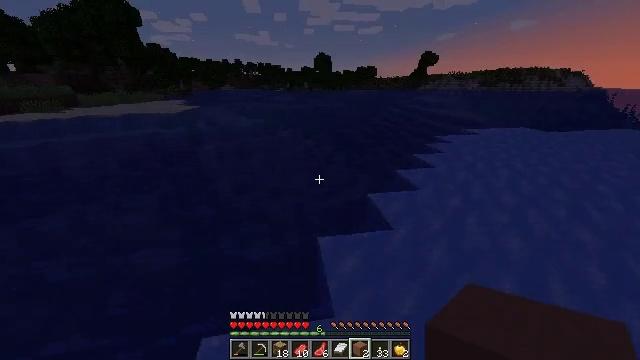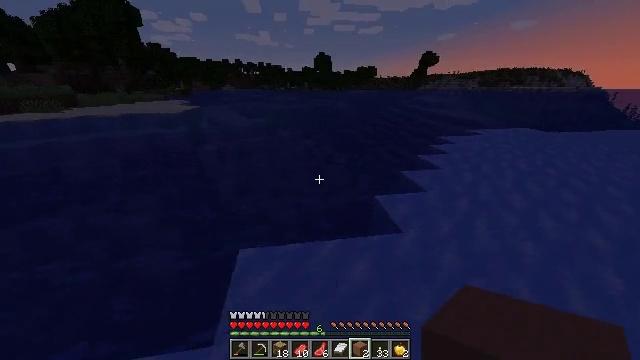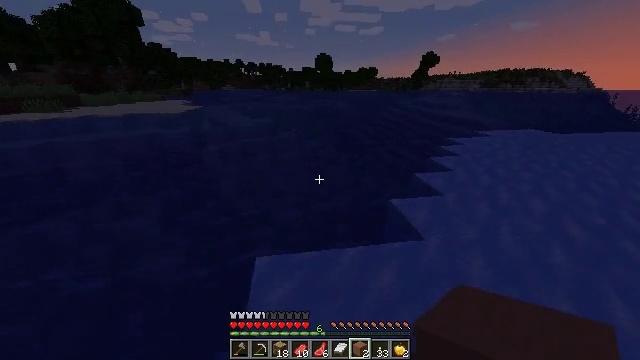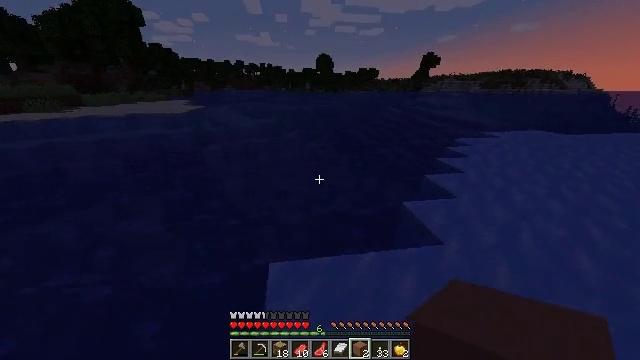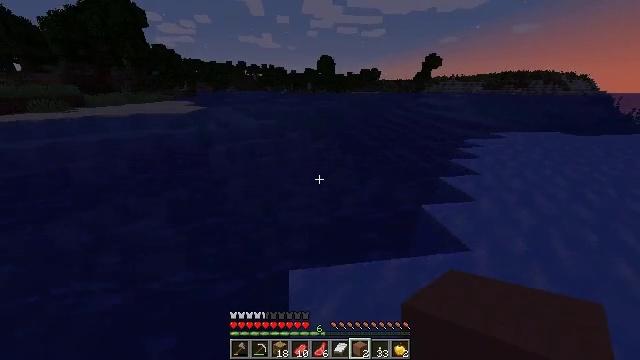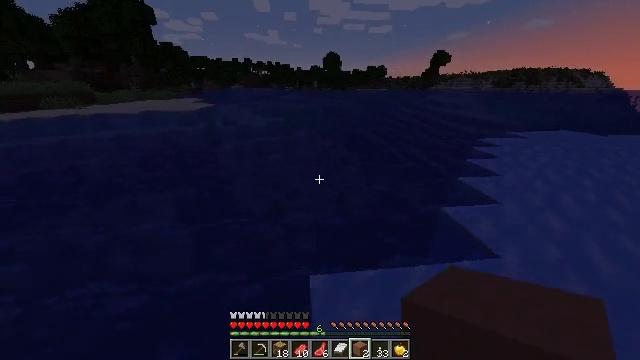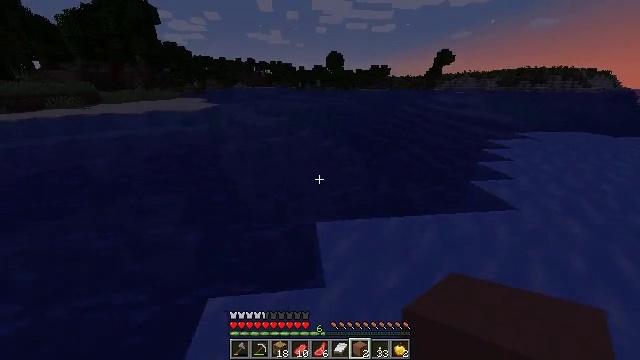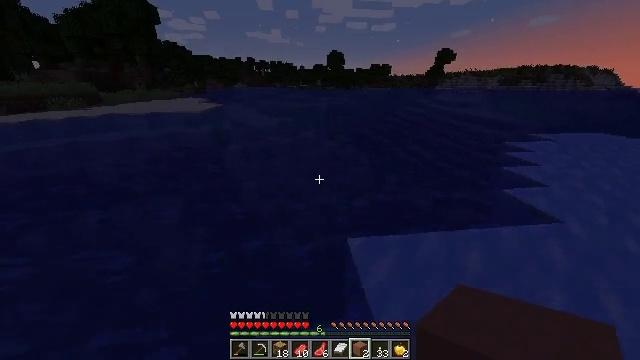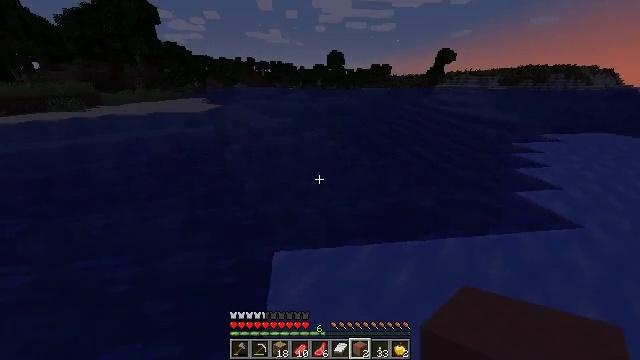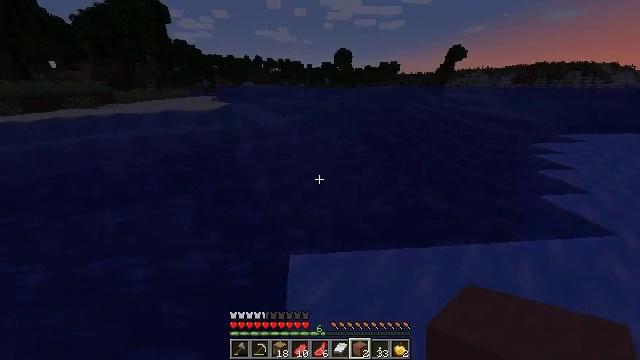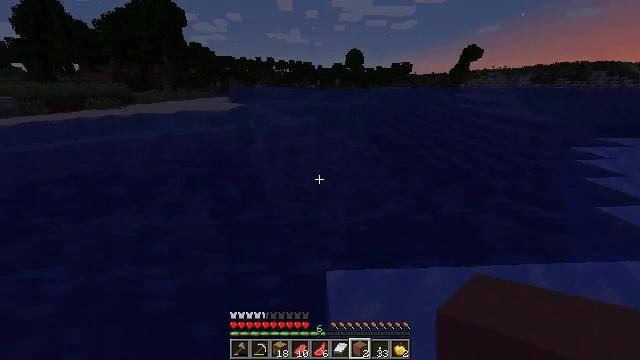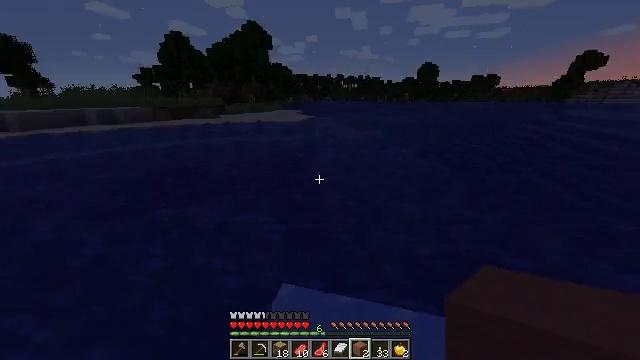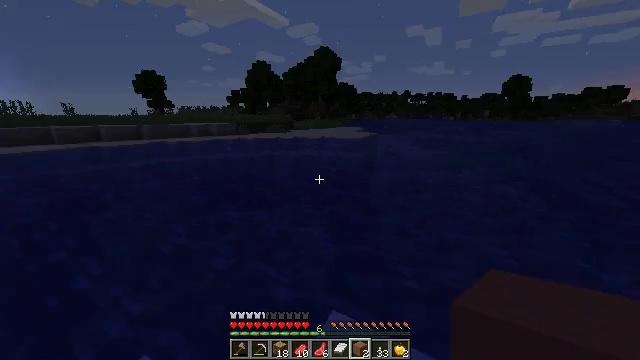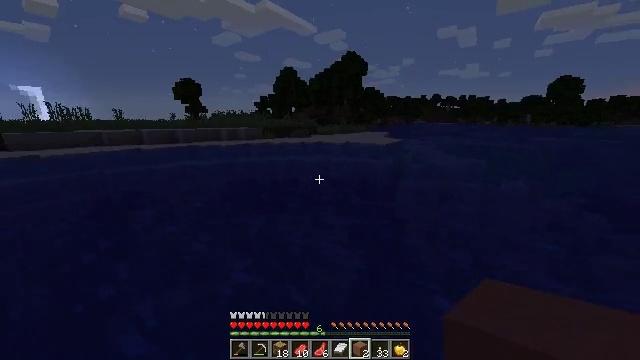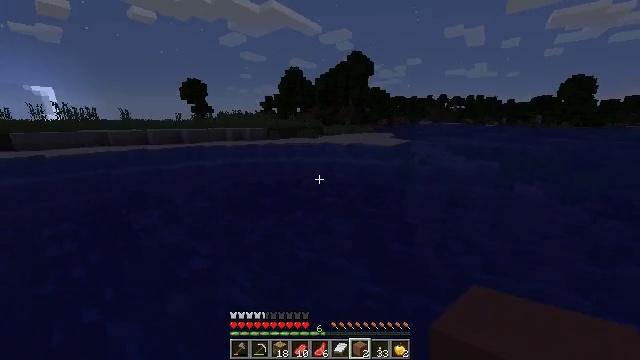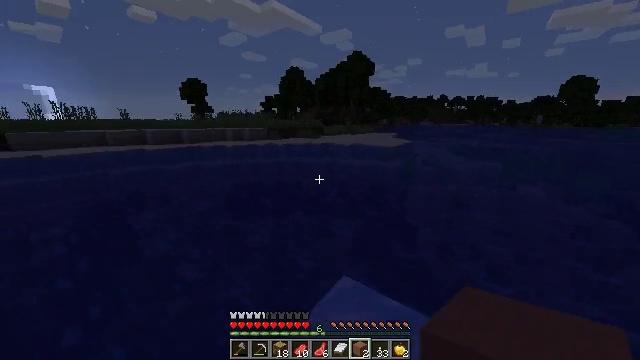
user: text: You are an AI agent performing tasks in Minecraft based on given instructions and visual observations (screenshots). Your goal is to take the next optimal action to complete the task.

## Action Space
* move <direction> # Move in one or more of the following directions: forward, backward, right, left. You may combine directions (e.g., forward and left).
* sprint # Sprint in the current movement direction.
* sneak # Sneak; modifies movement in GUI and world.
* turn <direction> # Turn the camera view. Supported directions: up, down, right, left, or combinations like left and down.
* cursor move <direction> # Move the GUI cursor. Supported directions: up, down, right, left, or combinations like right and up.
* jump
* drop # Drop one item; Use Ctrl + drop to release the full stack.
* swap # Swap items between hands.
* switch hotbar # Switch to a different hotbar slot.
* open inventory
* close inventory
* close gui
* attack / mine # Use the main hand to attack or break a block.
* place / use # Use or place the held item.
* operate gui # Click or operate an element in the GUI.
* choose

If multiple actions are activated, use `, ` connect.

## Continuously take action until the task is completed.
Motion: motion action
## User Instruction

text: Drop some sweet berries.
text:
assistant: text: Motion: move forward and move left, sprint
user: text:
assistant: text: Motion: move forward and move left, sprint
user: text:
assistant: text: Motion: move forward and move left, sprint
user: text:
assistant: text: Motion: move forward and move left, sprint
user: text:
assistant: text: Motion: move forward and move left, sprint, turn left
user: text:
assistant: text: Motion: move forward and move left, sprint
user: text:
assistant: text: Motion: move forward and move left, sprint
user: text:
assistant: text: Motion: move forward and move left, sprint
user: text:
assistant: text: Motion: move forward and move left, sprint, turn left
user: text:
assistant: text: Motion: move forward and move left, sprint, turn left
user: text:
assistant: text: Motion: move forward and move left, sprint, turn left and up
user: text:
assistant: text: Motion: move forward and move left, sprint, turn left and up
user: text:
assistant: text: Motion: move forward and move left, sprint, turn left and up
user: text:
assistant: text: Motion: move forward and move left, sprint, turn left
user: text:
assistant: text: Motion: move forward, sprint
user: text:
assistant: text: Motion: move forward, sprint
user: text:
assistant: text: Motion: move forward, sprint
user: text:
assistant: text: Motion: move forward, sprint
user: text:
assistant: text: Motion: move forward, sprint
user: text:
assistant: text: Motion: move forward, sprint
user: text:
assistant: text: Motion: move forward, sprint
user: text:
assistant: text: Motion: move forward, sprint
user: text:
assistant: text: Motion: move forward, sprint
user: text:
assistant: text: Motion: move forward, sprint
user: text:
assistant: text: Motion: move forward, sprint
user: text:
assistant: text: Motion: move forward, sprint
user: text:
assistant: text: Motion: move forward, sprint
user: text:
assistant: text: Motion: move forward, sprint
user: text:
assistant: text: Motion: move forward, sprint
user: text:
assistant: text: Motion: move forward, sprint